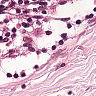
Metastatic tissue present: no